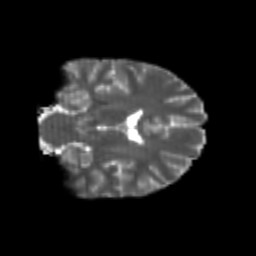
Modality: T2w
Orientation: coronal
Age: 20
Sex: female
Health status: healthy
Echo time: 0.074 s